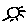
Label: sun